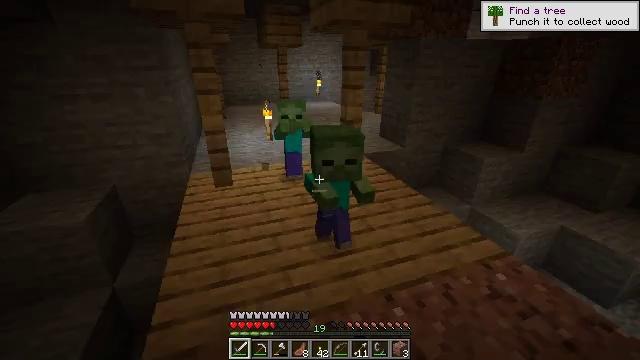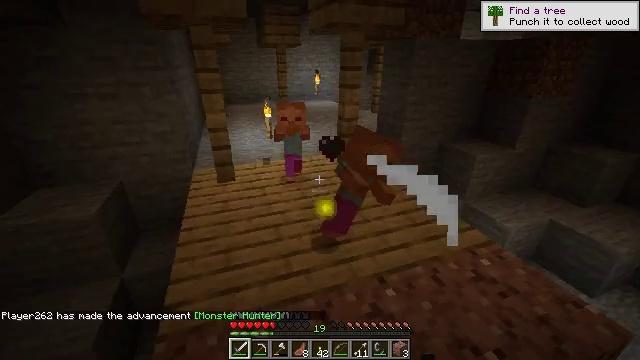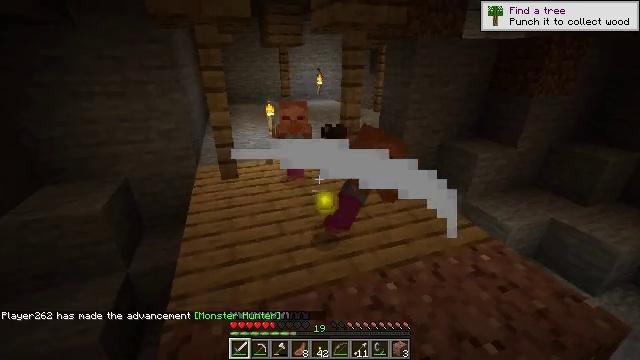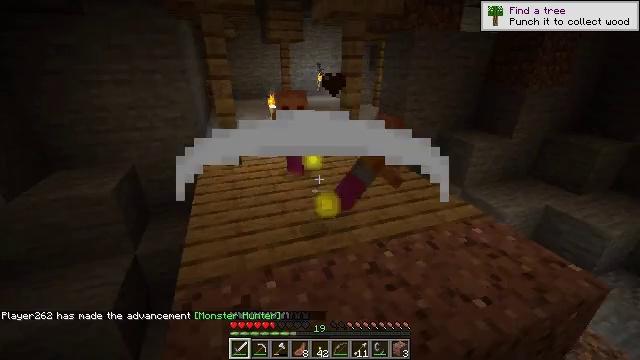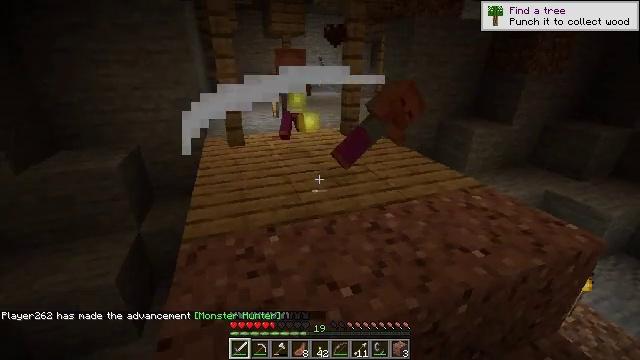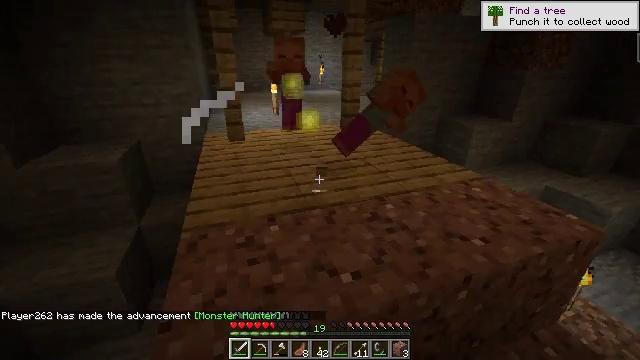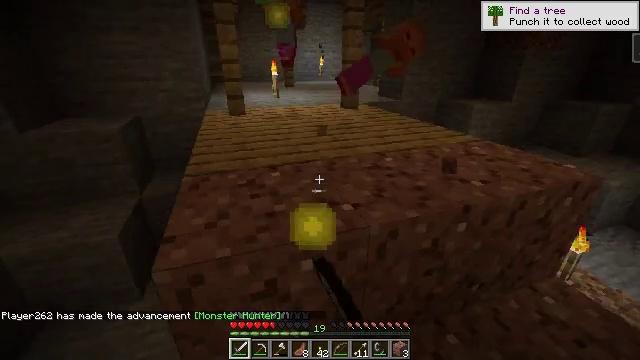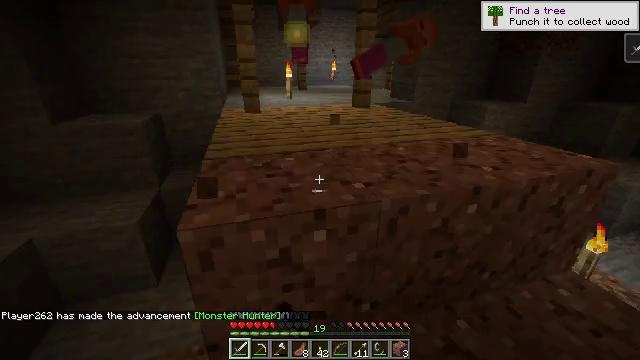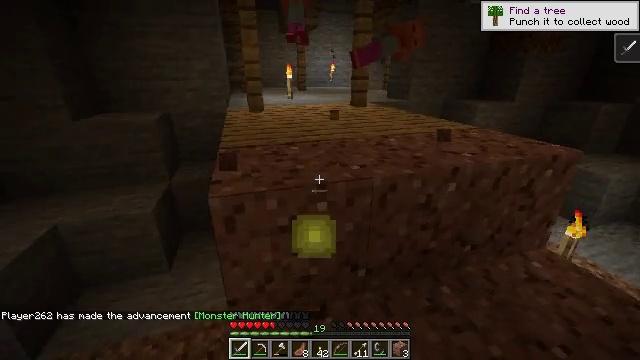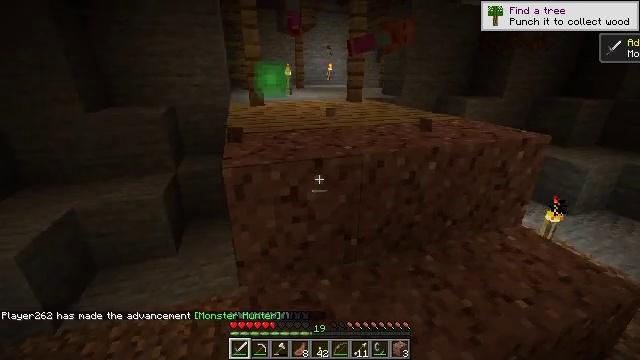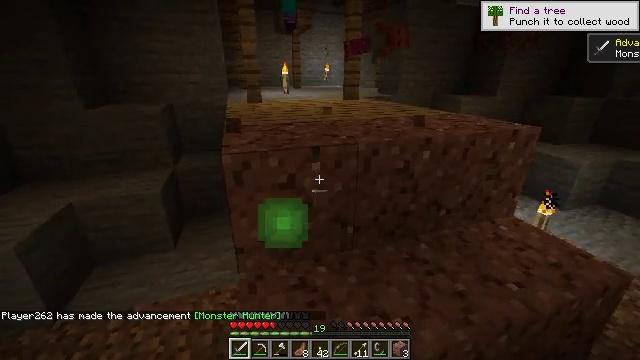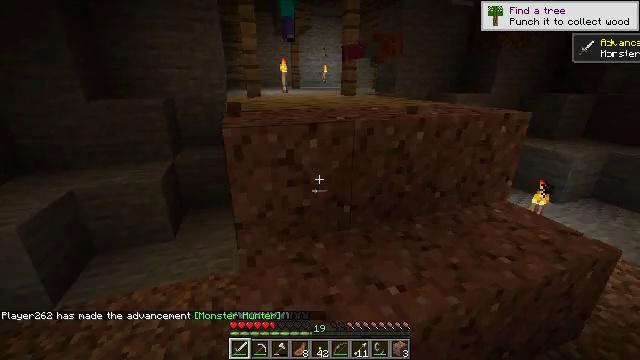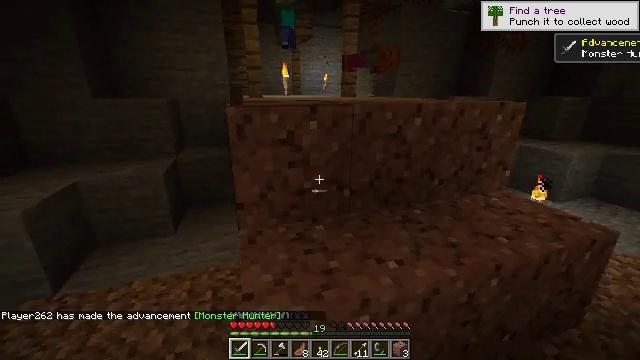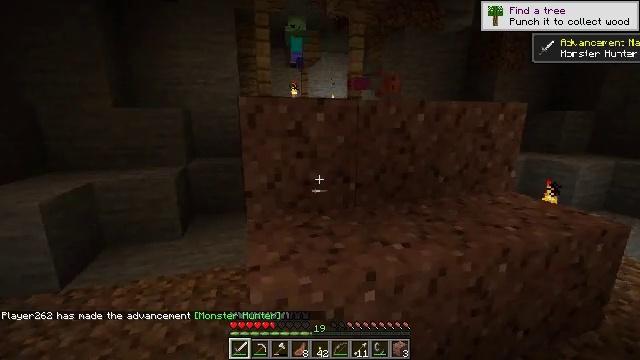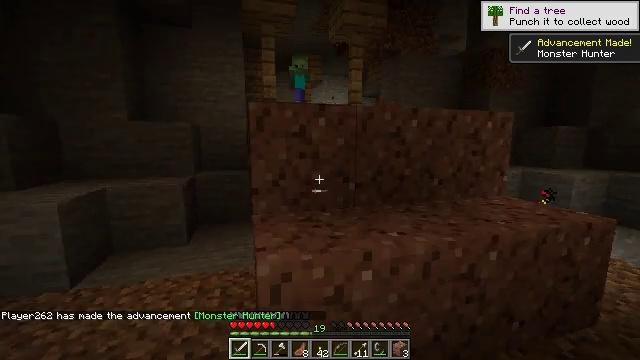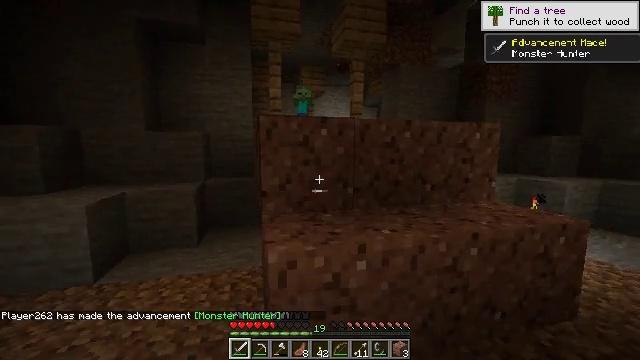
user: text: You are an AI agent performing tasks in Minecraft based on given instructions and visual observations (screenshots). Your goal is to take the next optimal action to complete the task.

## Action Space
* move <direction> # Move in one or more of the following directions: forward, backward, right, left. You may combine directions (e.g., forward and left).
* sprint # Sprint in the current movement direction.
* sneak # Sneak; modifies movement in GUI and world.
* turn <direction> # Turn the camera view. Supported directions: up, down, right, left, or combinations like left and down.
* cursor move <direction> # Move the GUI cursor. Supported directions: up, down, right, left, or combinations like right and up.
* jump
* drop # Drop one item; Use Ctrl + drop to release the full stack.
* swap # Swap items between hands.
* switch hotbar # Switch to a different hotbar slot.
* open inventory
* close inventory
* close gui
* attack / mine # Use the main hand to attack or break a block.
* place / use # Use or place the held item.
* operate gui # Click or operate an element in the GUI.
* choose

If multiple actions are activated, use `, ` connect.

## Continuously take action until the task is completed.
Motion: motion action
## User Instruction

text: Gather dirt.
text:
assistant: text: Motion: move back, attack / mine
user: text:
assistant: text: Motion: move back, attack / mine
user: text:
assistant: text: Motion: move back, attack / mine
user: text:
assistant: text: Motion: move back, attack / mine
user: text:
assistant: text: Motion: move back, attack / mine
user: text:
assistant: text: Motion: move back, attack / mine
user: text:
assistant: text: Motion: move back, turn left and up, attack / mine
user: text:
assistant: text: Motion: move back
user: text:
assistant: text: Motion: move back
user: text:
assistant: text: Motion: move back
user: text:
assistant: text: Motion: move back, turn up
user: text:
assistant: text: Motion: move back, turn up
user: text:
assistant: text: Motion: move back, turn left and up
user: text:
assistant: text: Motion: move back, turn up
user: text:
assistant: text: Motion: move back, turn up
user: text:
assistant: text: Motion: move back
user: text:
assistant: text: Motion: move back
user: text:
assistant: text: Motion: move back
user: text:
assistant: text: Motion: move back
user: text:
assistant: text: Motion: move back
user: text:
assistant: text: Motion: move back
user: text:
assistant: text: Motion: move back
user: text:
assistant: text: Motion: move back
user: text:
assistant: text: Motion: no_op
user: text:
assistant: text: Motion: no_op
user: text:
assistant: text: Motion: no_op
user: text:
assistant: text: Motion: no_op
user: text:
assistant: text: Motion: no_op
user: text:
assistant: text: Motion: no_op
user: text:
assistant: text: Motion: no_op